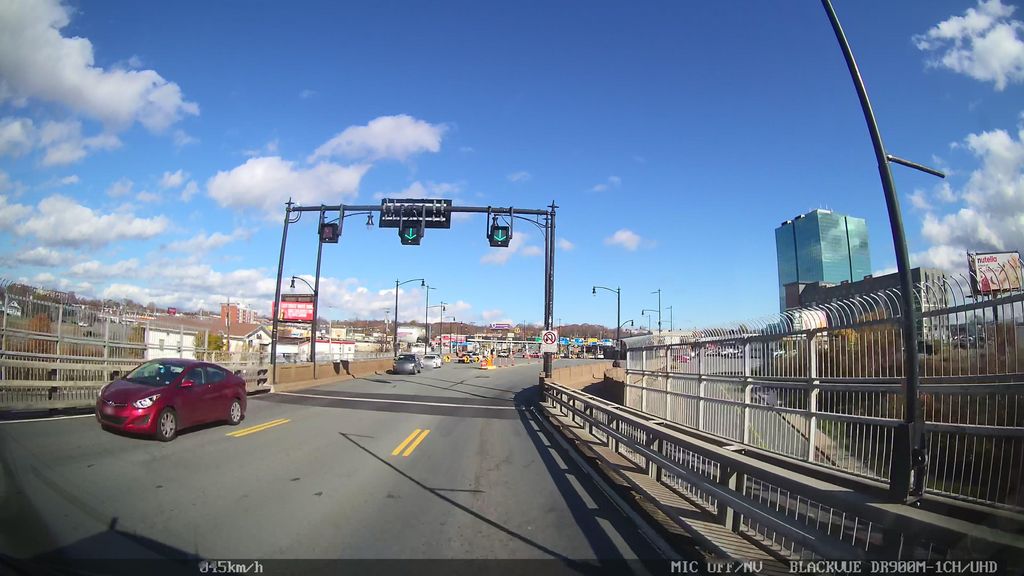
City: halifax